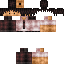
A female human skin with medium skin, wearing brown long hair dressed in a blue tshirt and brown pants, featuring a closed mouth.